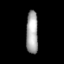
Tissue: lung
Cell type: Epithelial cells
Senescence score: 0.5504
Nuclear area (px): 498
Mean DAPI intensity: 167